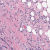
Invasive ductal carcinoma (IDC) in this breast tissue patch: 1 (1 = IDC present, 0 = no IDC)